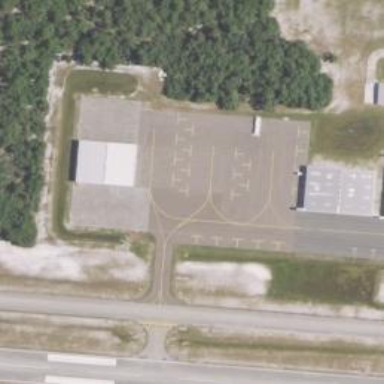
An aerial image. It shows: View of taxiway at the airport.